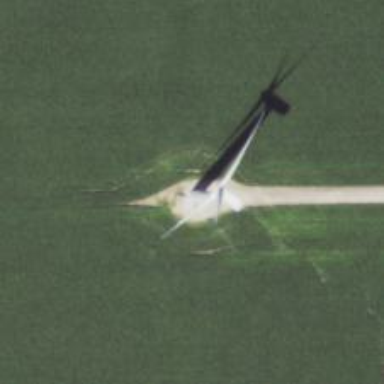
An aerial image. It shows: Wind generator powered by wind. The generator type is horizontal axis and it uses wind turbines.